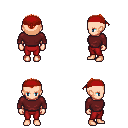
a pixel art fantasy rpg character, female body template, human, light skin, maroon long-sleeve shirt, red pants, red short mohawk hairstyle, red bandana, four views (front, back, left, right), 2x2 character sprite sheet, small pixel art, hard edges, no anti-aliasing